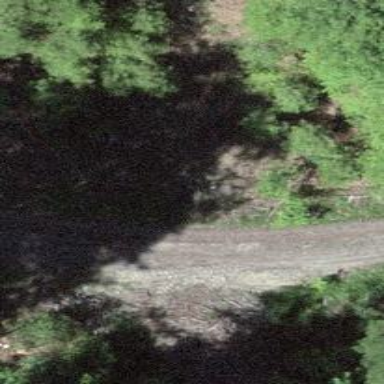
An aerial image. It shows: Gravel track with grade 3 tracktype.